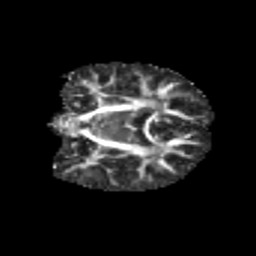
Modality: FA
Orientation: coronal
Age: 9
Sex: female
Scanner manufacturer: siemens
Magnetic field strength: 3 T
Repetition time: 3.8 s
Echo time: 0.07 s